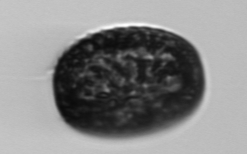
Label: Coscinodiscus